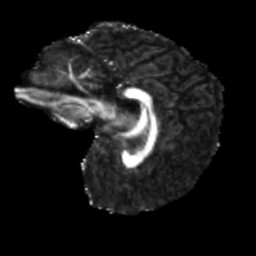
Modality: FA
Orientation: sagittal
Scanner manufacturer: siemens
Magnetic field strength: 3 T
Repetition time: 4 s
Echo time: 0.0594 s